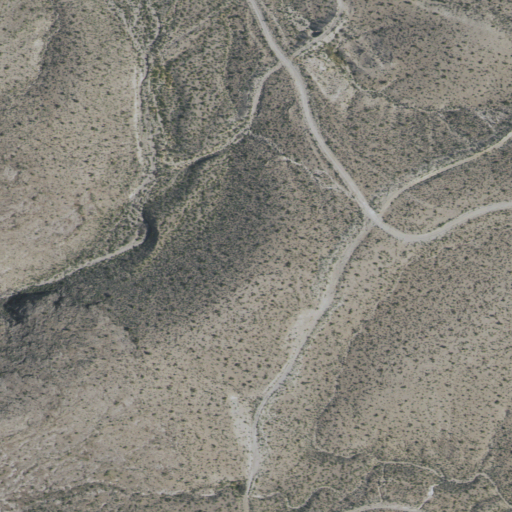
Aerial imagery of gap in California named State Line Pass containing only shrub